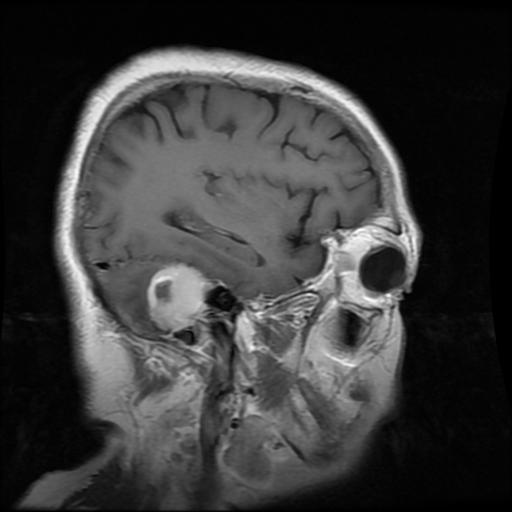
Label: meningioma